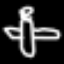
Label: airplane